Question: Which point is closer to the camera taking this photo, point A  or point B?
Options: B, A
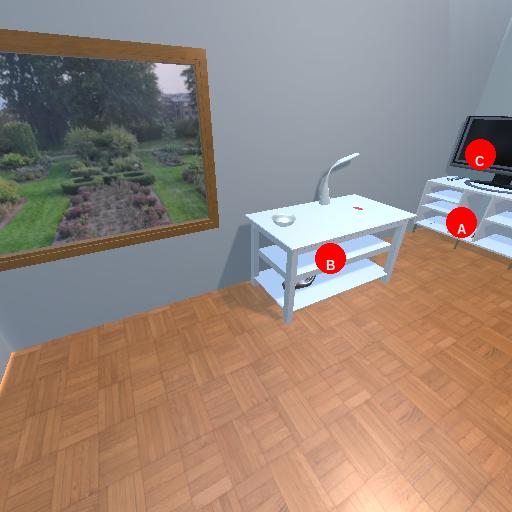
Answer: B